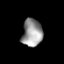
Tissue: prostate
Cell type: T cells
Senescence score: 0.2284
Nuclear area (px): 545
Mean DAPI intensity: 153.143